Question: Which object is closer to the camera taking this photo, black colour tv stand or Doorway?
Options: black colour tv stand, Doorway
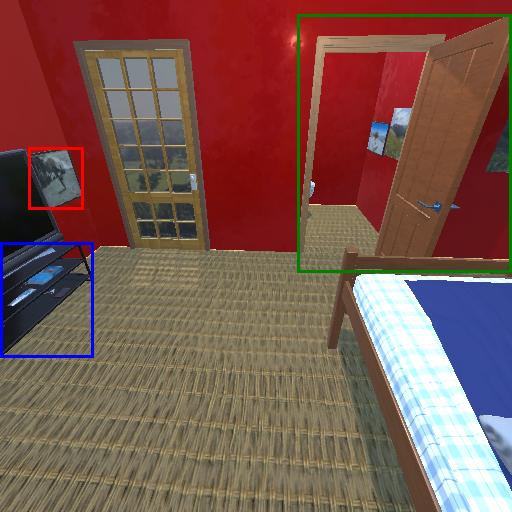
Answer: black colour tv stand